Question: I'm displaying a set of tabs that need to wrap in a responsive layout. Is it possible to wrap them so that they align to the bottom?
Here's how they currently wrap:

I would like to eliminate the space below the top row so that there would be only 1 tab on the top, and 4 tabs on the bottom. This is a responsive layout, so it needs to be fluid. I'm looking for a pure CSS solution.
Here's my code:
'''
#tabs {
border:1px solid red;
padding:0 5px 5px 5px;
}
#tabs ul {
list-style:none;
margin:0;
padding:0;
}
#tabs li {
float:left;
margin:5px 0 0 -1px;
border:1px solid #ccc;
padding:5px 10px;
}
<div id="tabs">
<ul>
<li><a href="#"><span>Tab 1</span></a></li>
<li><a href="#"><span>Tab 2</span></a></li>
... etc ...
</ul>
<div style="clear:both;"></div>
</div>
'''
Here's a jsfiddle: <URL>
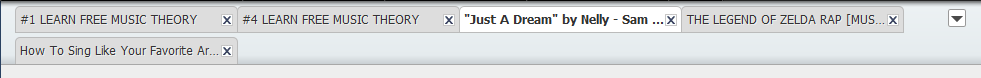
Answer: You can use this CSS3 property : 'flex-wrap: wrap-reverse'.
'''
#tabs ul {
display: flex;
flex-wrap: wrap-reverse;
list-style:none;
margin:0;
padding:0;
}
#tabs li {
margin:5px 0 0 -1px;
border:1px solid #ccc;
padding:5px 10px;
}
#tabs {
border:1px solid red;
padding:0 5px 5px 5px;
}
'''
'''
<div id="tabs">
<ul>
<li><a href="#"><span>Tab 0</span></a>
</li>
<li><a href="#"><span>Tab 1</span></a>
</li>
<li><a href="#"><span>Tab 2</span></a>
</li>
<li><a href="#"><span>Tab 3</span></a>
</li>
<li><a href="#"><span>Tab 4</span></a>
</li>
<li><a href="#"><span>Tab 5</span></a>
</li>
<li><a href="#"><span>Tab 6</span></a>
</li>
<li><a href="#"><span>Tab 7</span></a>
</li>
<li><a href="#"><span>Tab 8</span></a>
</li>
<li><a href="#"><span>Tab 9</span></a>
</li>
</ul>
</div>
'''
<URL>